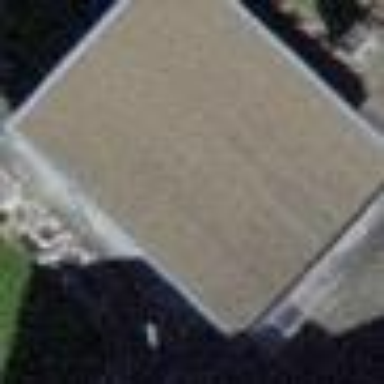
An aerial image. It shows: Garage building.